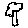
Label: tree